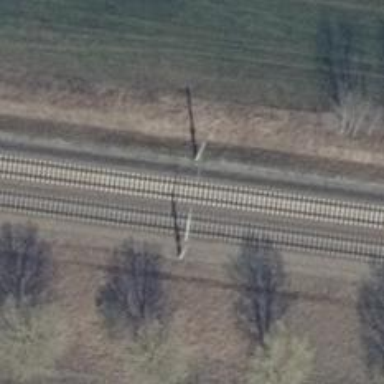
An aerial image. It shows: Railway milestone with catenary mast.